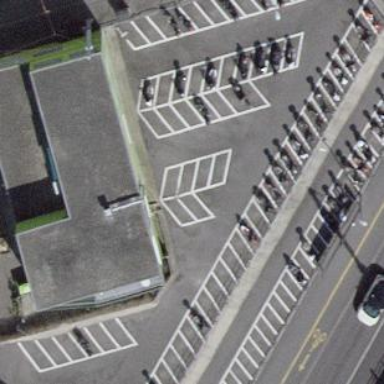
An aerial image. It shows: Asphalt motorcycle parking area.